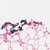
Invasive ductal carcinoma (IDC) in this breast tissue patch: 0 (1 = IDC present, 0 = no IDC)